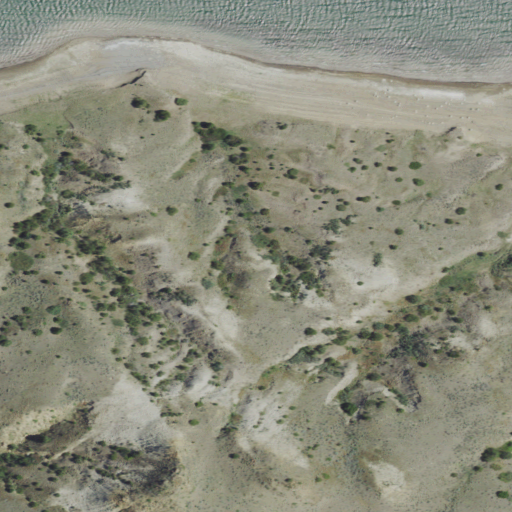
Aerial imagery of cape in Montana named Kincaid Point containing shrub, grassland, open water, and barren land